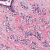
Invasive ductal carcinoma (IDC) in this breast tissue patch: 1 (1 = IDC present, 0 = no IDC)